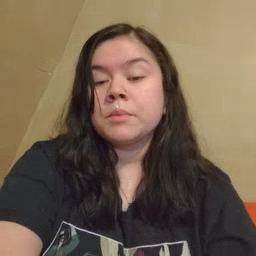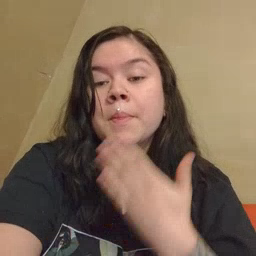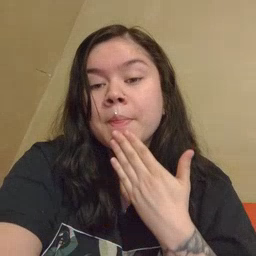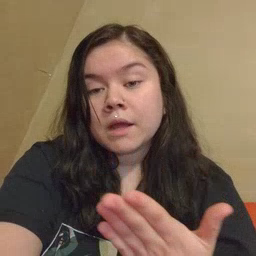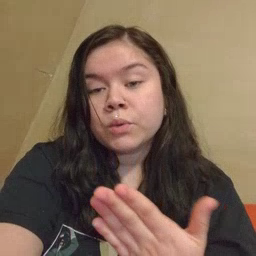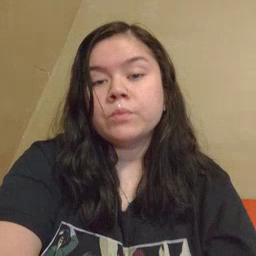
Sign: thankyou